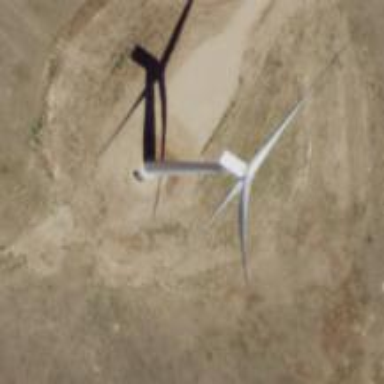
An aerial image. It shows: Wind generator powered by horizontal axis wind turbine.